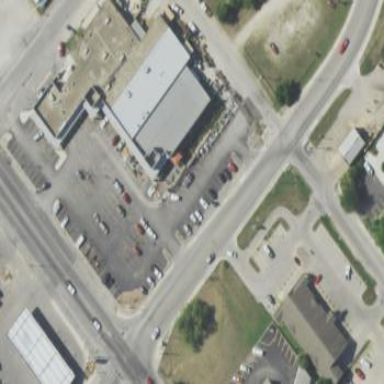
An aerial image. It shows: Retail area.